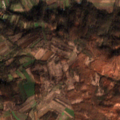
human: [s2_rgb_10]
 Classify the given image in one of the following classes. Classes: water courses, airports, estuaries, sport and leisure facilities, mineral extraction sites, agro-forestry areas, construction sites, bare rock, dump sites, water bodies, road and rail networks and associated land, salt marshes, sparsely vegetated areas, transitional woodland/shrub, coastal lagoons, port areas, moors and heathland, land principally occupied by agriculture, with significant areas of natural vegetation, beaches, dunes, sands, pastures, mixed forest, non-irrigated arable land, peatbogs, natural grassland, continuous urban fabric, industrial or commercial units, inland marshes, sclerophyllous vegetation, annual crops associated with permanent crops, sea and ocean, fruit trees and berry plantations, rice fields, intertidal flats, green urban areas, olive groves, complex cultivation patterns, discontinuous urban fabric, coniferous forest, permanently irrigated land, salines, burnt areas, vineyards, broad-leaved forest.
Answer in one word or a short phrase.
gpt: discontinuous urban fabric, complex cultivation patterns, land principally occupied by agriculture, with significant areas of natural vegetation, broad-leaved forest